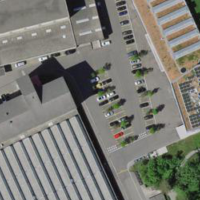
EUNIS habitat code: 54
Species observed at this site:
Vicia sepium